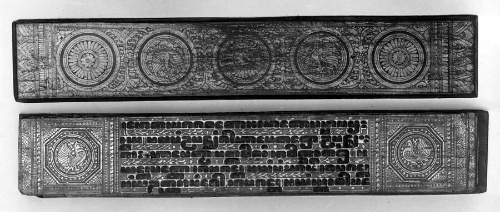
Date: 18th century
Object type: Manuscript
Classification: Paintings
Medium: Palm leaves and wood
Culture: India
Dimensions: 21 1/2 x 3 3/4 in. (54.6 x 9.5 cm)
Department: Asian Art
Credit line: Gift of Joseph W. Drexel, 1889
Accession year: 1889
Repository: Metropolitan Museum of Art, New York, NY